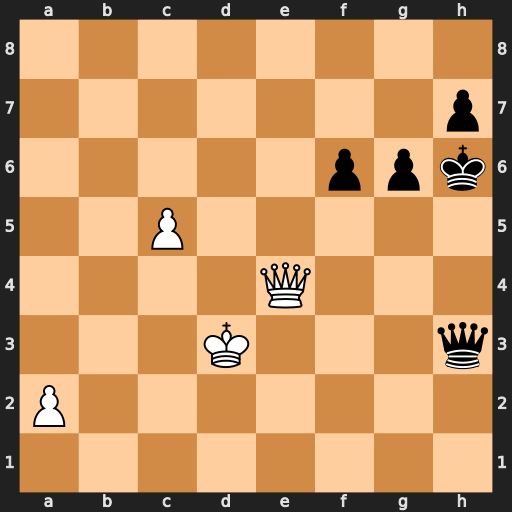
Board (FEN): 8/7p/5ppk/2P5/4Q3/3K3q/P7/8
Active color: w
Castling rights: -
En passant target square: -
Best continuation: Qe3+ Qxe3+ Kxe3